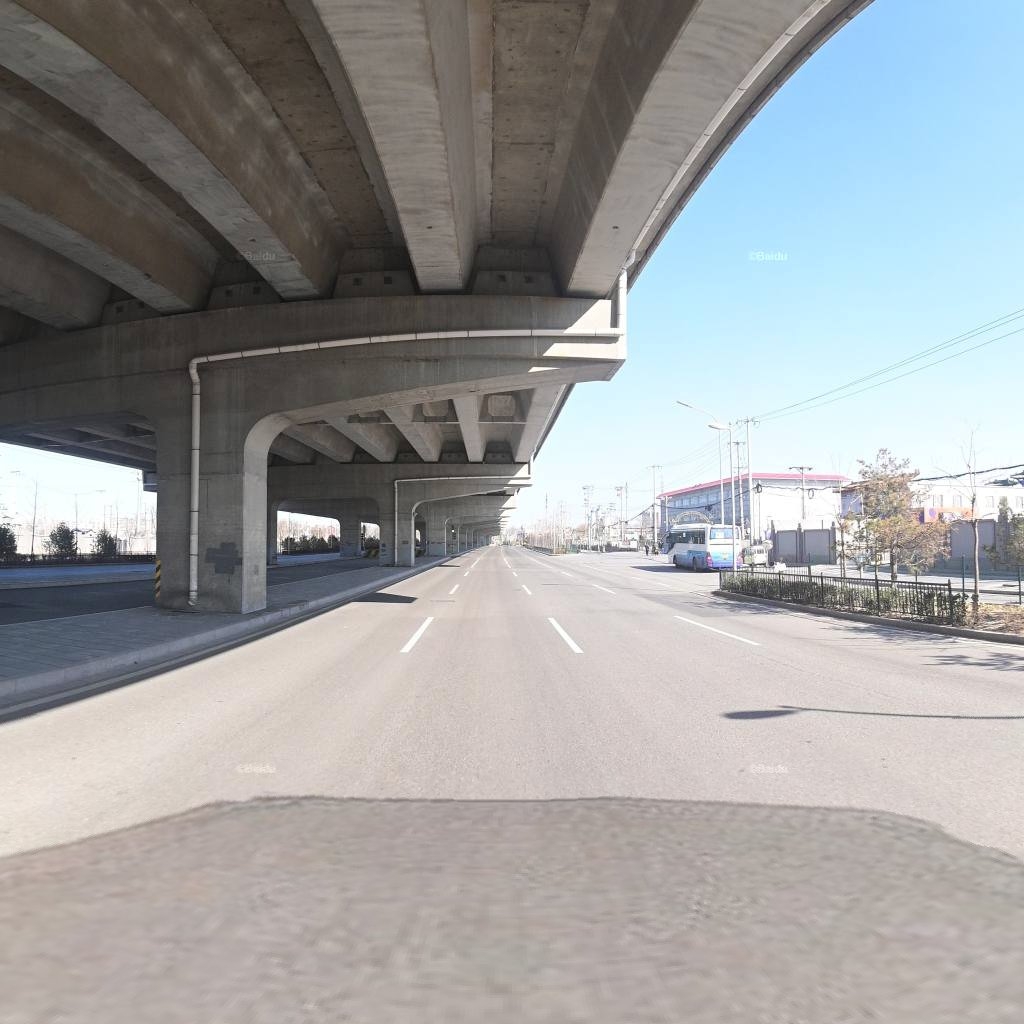
Region: Chaoyang
Road damage annotations: longitudinal crack